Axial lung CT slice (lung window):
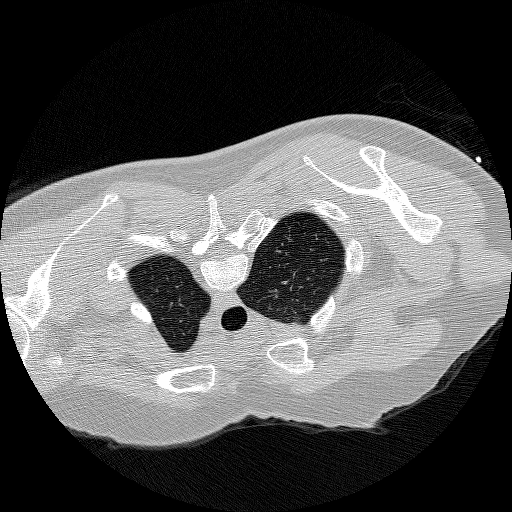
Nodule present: no